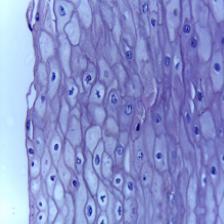
Diagnosis: Normal